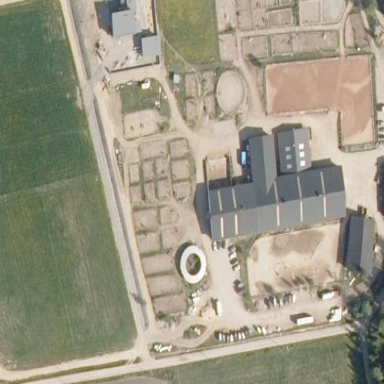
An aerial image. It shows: Farmyard area.